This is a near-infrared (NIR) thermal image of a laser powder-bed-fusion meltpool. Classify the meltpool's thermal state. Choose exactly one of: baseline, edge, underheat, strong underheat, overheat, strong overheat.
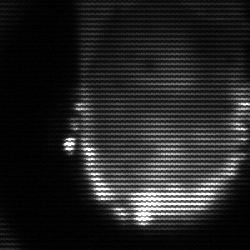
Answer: baseline